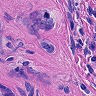
Metastatic tissue present: yes